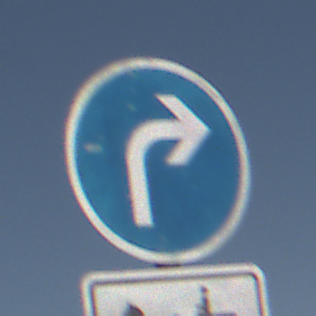
Verkehrszeichen: VorgeschriebeneFahrtrichtungRechts
Zusatzzeichen unten: MehrspurigeFahrzeugeFrei9
Umgebung: Outdoor, Nature
Tageszeit: Midday
Wetter: Clear
Licht: Natural
Jahreszeit: NotSpecified
Kontrast: HighContrast